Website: apple
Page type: address-validator
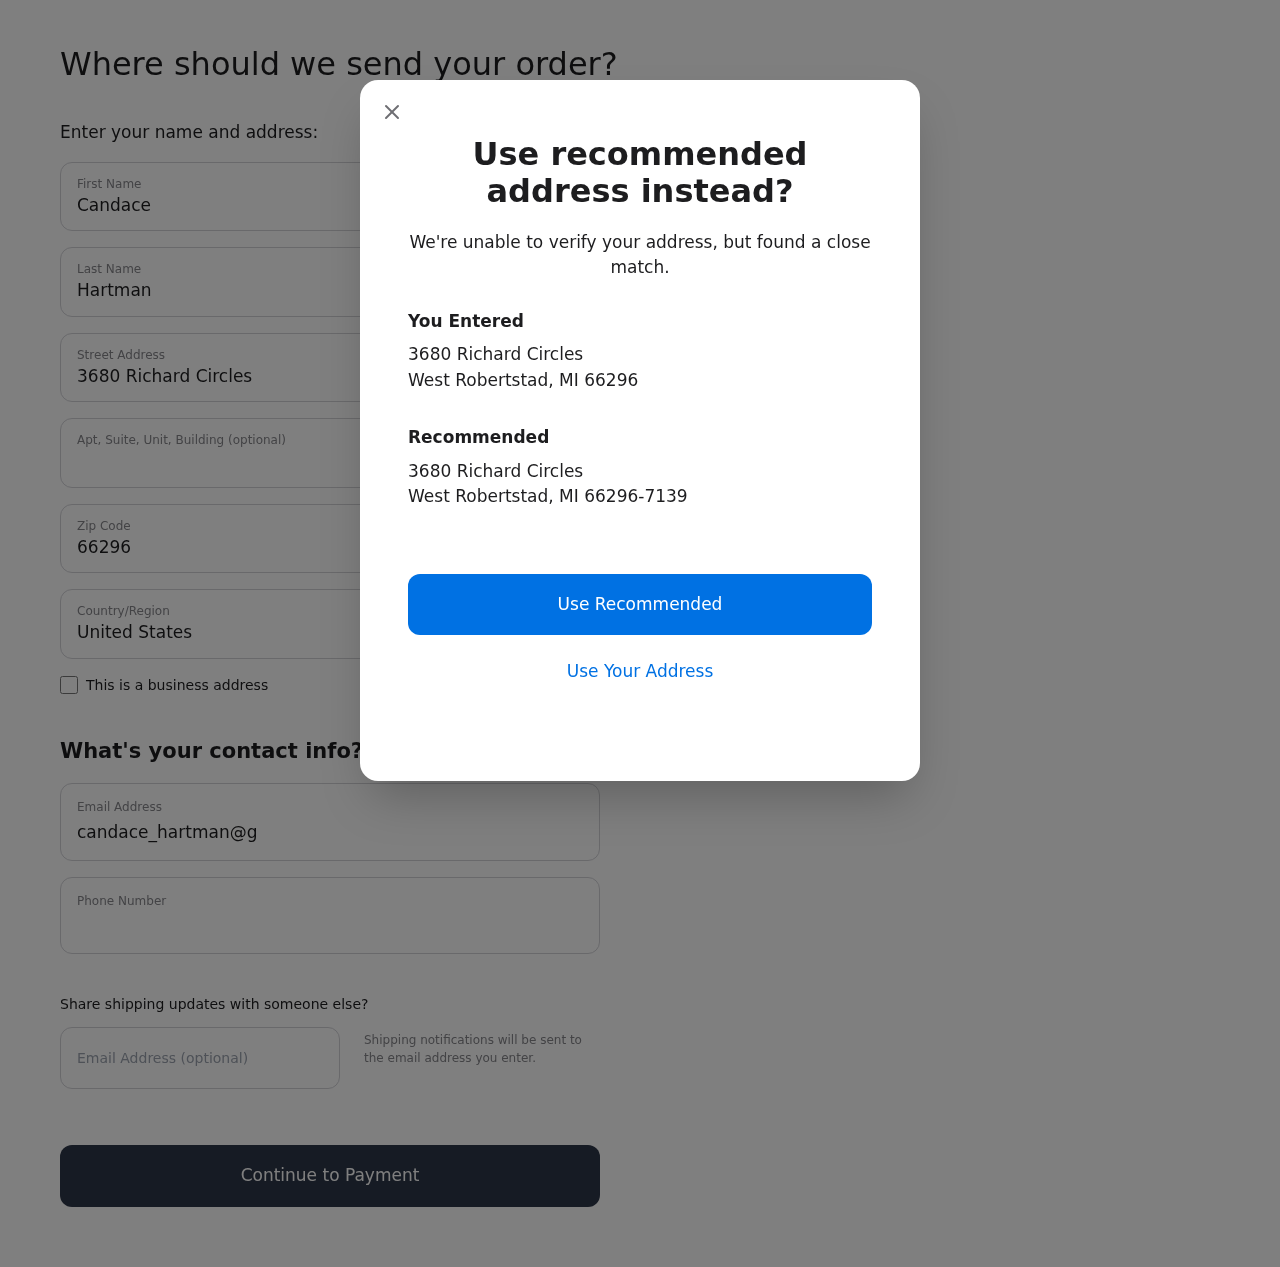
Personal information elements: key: PII_CITY
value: West Robertstad
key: PII_COUNTRY
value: United States
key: PII_EMAIL
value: candace_hartman@gmail.com
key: PII_FIRSTNAME
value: Candace
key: PII_GIFT_EMAIL
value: epalmer@hotmail.com
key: PII_LASTNAME
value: Hartman
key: PII_PHONE
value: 2908014974
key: PII_POSTCODE
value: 66296
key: PII_POSTCODE_FULL
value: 66296-7139
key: PII_STATE_ABBR
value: MI
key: PII_STREET
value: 3680 Richard Circles
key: PII_CITY2
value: West Robertstad
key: PII_STATE_ABBR2
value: MI